Question: I have a data set like this:
'''
data which repticker
40.87000 actual 603126
38.36000 actual 603168
15.04000 actual 603188
14.07000 actual 603306
7.42000 actual 603328
58.84818 model.pred 603126
41.74658 model.pred 603168
40.30288 model.pred 603188
28.19353 model.pred 603306
60.13398 model.pred 603328
'''
I want to plot the result like this:

My code is here, but it only plot 3 stocks.
'''
ggplot(dd, aes(x=repticker, y=data, fill=which)) +
geom_bar(stat = "identity", width=0.5, position="dodge", colour="black") +
scale_fill_brewer(palette="Pastel1")
'''
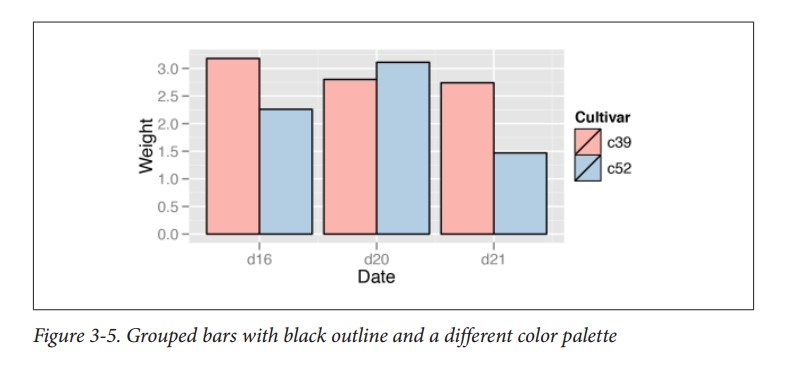
Answer: I think it's because 'repticker' is numeric and you want it treated as a factor. So wrap it with 'as.factor' as follows:
'''
dd <- read.table(text="data which repticker
40.87000 actual 603126
38.36000 actual 603168
15.04000 actual 603188
14.07000 actual 603306
7.42000 actual 603328
58.84818 model.pred 603126
41.74658 model.pred 603168
40.30288 model.pred 603188
28.19353 model.pred 603306
60.13398 model.pred 603328", header=TRUE)
ggplot(dd, aes(x=as.factor(repticker), y=data, fill=which)) +
geom_bar(stat = "identity", width=0.5, position="dodge", colour="black") +
scale_fill_brewer(palette="Pastel1")
'''

From my perspective this is easier to view/compare (as I assume this is your purpose) as a line geom as follows:
'''
ggplot(dd, aes(x=as.factor(repticker), y=data, color=which, group=which)) +
geom_line(size=1)
'''

A dotplot may be useful as well.